Question:
I have this table which contains a field called 'icon_for' which I have been using to check if the icon can be used for a 'User' or a 'Greeting'.
This is obviously not the best way to do this as if I want to use an icon for say both a 'Greeting' and a 'User' or even some other object I would be stuck.
Do I need to make another table called icons_object and then list the icon_id and object_name?
Seems like I would have to do a lot of repeating of the icon_id's if an icon is used for several objects but is this the way to go?
Also what would this table association in Rails be. Say the Table is called icons_objects.
Then in Rails would it be
Icon.rb
icon has_many :icon_objects ?????
Totally confused here so any help for a NOOB would be appreciated.
Is there a way to do this normalized?
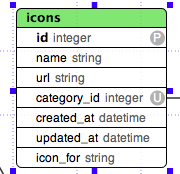
Answer: You want to use polymorphic associations. For example:
'''
class Icon < ActiveRecord::Base
belongs_to :iconable, :polymorphic => true
end
class Greeting < ActiveRecord::Base
has_many :icons, :as => :iconable
end
class User < ActiveRecord::Base
has_many :icons, :as => :iconable
end
'''
Then you could get to icons from greetings or user:
'''
@user.icons
@greeting.icons
@icon.iconable #returns the parent type.
'''
Or if you wanted to query icons for a particular type:
'''
Icon.where(:iconable_type => "greeting")
'''
This approach is not unlike the one you have already taken. The benefits of doing this method is that you can get the parent object without worrying about what type it is, like you would if you tried to implement the other answer in this thread.
You will just need to run some migrations to get everything working properly. You can see more information at <URL>.
Edit per comment:
Strictly speaking, you're correct. You cannot have a polymorphic record which points to a User and a Greeting. However, you can make a small change and create another model, which would kind of act like a join table.
'''
class IconConnection < ActiveRecord::Base
belongs_to :inconable, :polymorphic => true
belongs_to :icon
end
class Icon < ActiveRecord::Base
has_many :icon_connections
end
class Greeting < ActiveRecord::Base
has_many :icon_connections, :as => :iconable
has_many :icons, :through => :icon_connections
end
class User < ActiveRecord::Base
has_many :icon_connections, :as => :iconable
has_many :icons, :through => :icon_connections
end
'''
Each IconConnection would point to either a Greeting or a User, and each of the IconConnections would point to the same Icon.
This setup assumes that you can have multiple icons for each user and greeting, but if not, you can replace the 'has_many''s with 'has_one''s